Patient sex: M
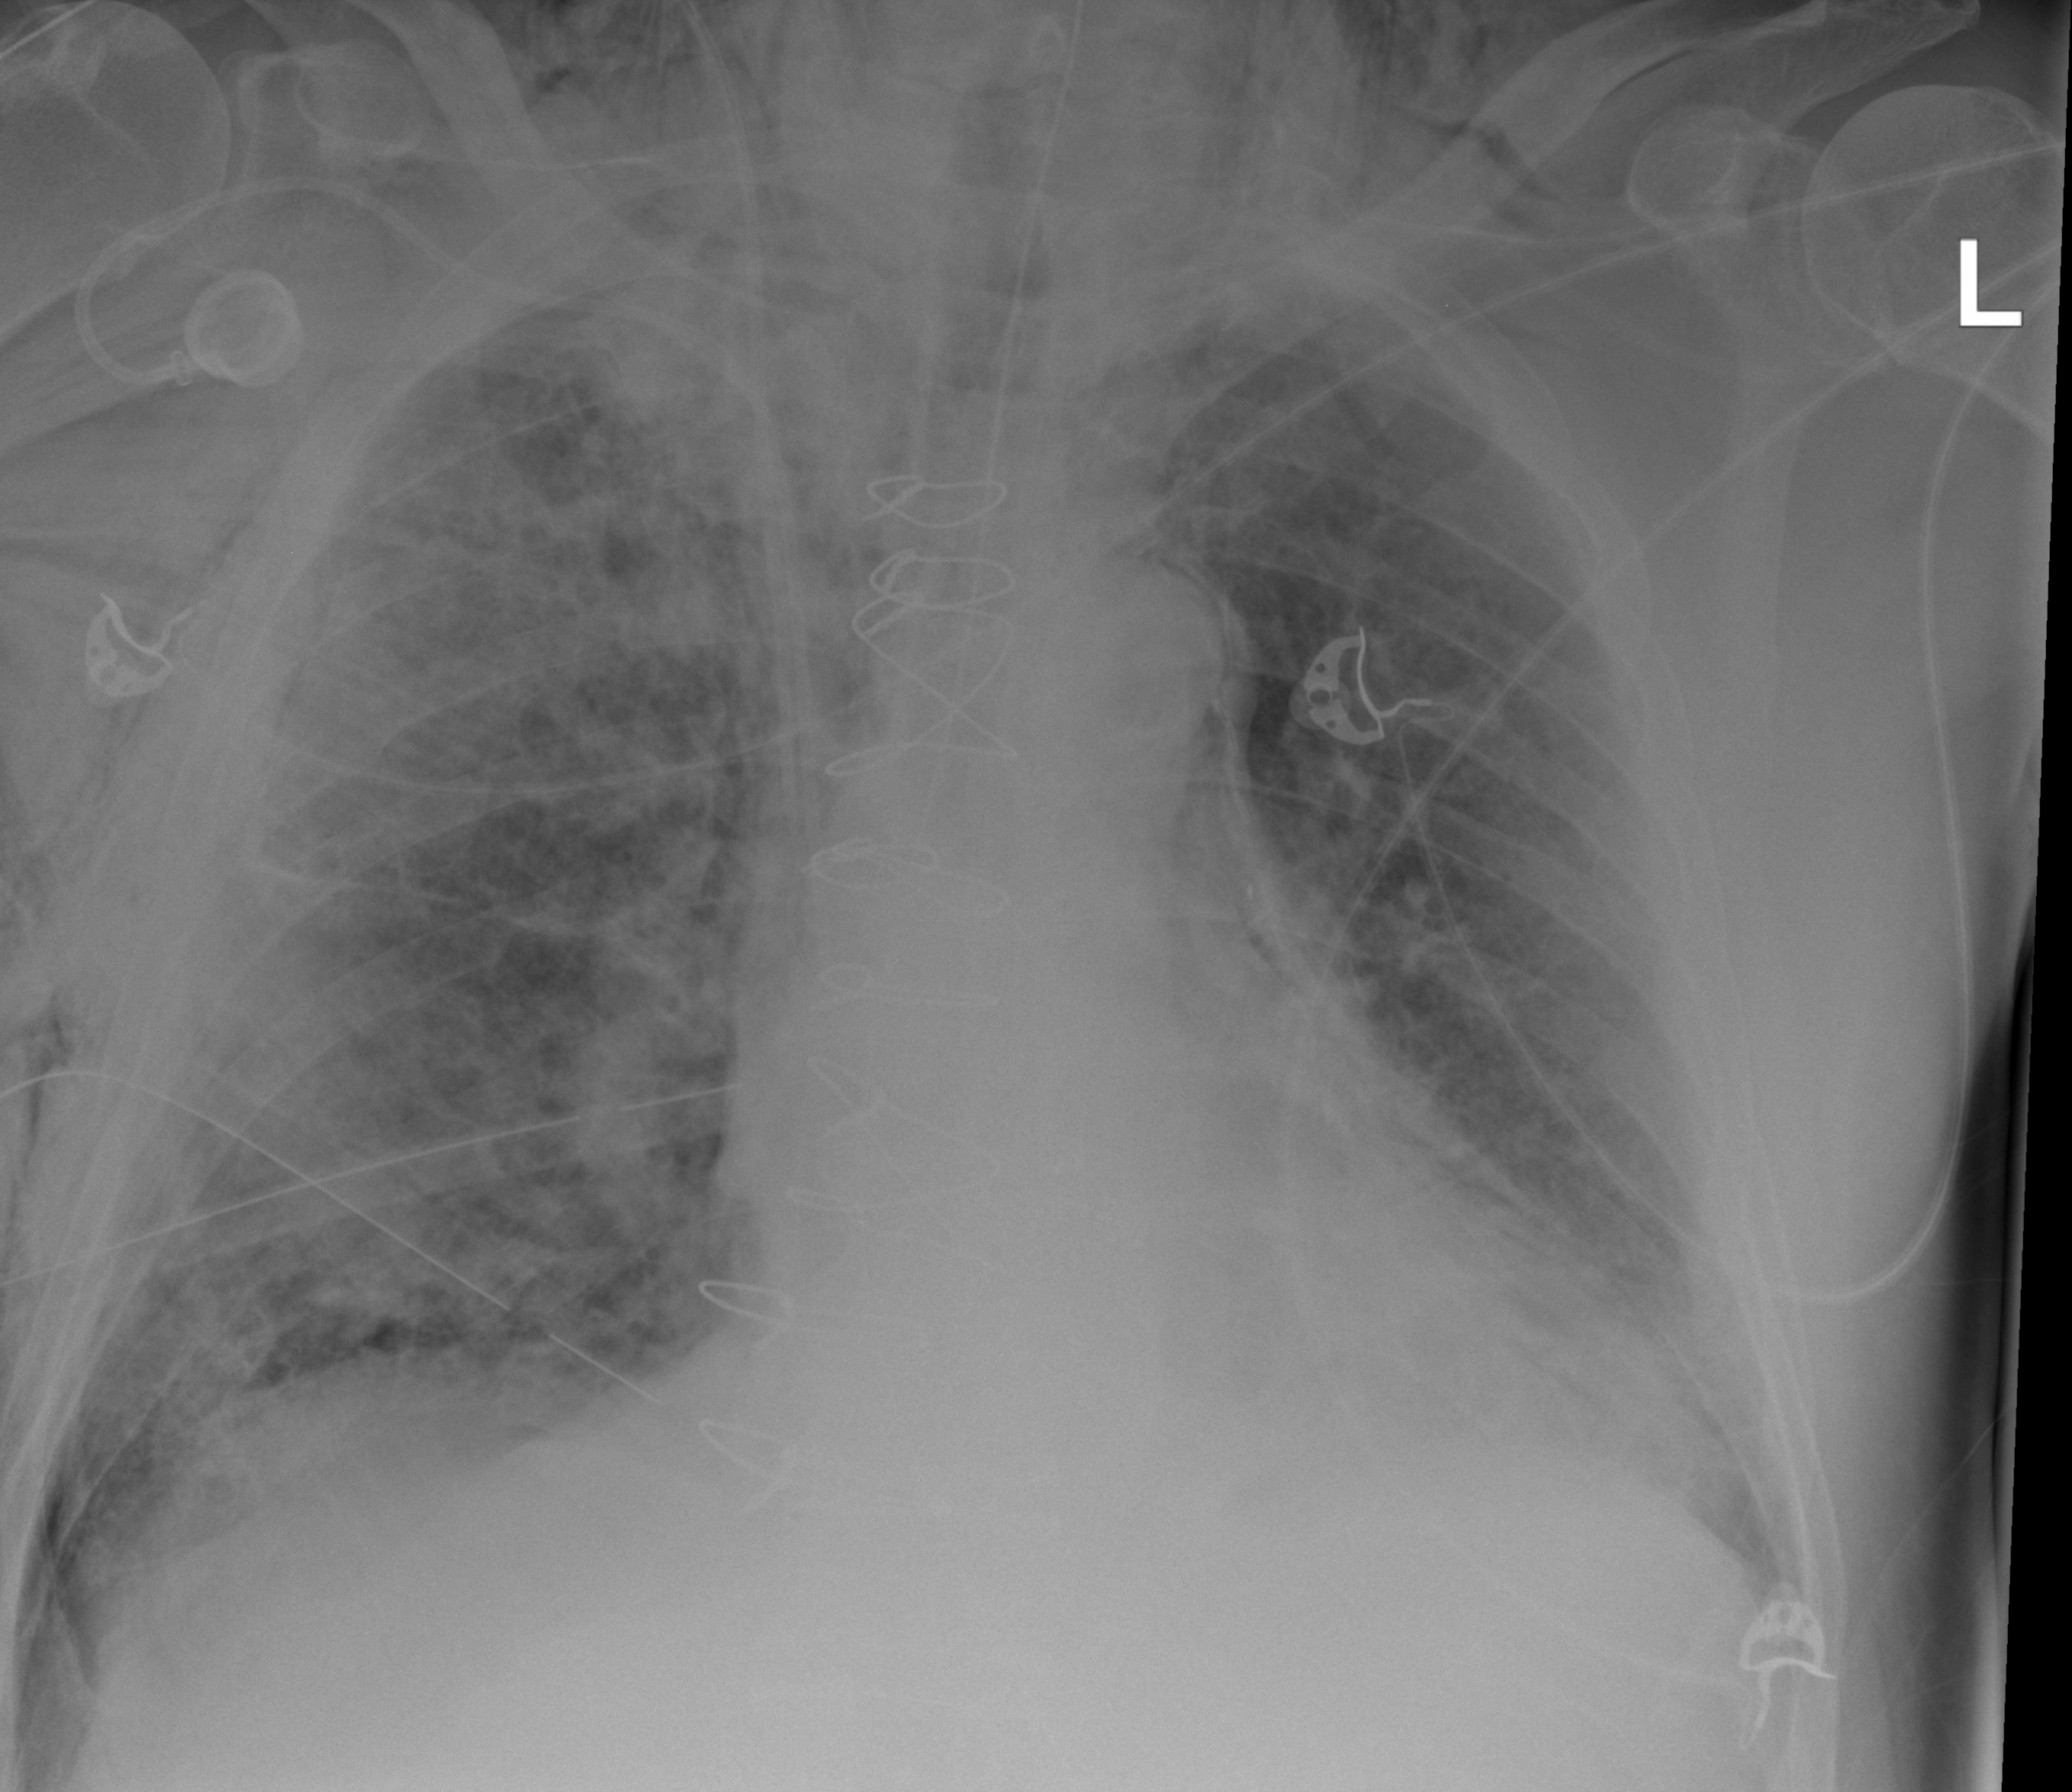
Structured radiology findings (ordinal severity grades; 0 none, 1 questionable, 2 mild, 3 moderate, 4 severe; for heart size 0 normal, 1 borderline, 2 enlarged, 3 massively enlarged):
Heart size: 0
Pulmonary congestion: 1
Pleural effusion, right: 1
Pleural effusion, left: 2
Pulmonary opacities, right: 2
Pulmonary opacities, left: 2
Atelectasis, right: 2
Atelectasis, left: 2